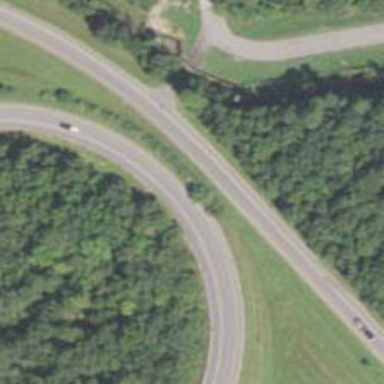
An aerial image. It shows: Asphalt motorway link.